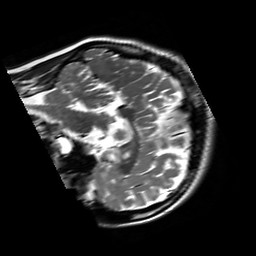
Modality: T2w
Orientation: sagittal
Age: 21
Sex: female
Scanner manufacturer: siemens
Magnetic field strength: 3 T
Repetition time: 8.53 s
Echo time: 0.091 s